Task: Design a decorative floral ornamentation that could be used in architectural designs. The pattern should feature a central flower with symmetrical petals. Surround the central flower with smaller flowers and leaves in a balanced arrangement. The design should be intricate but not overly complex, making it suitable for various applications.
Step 1819:
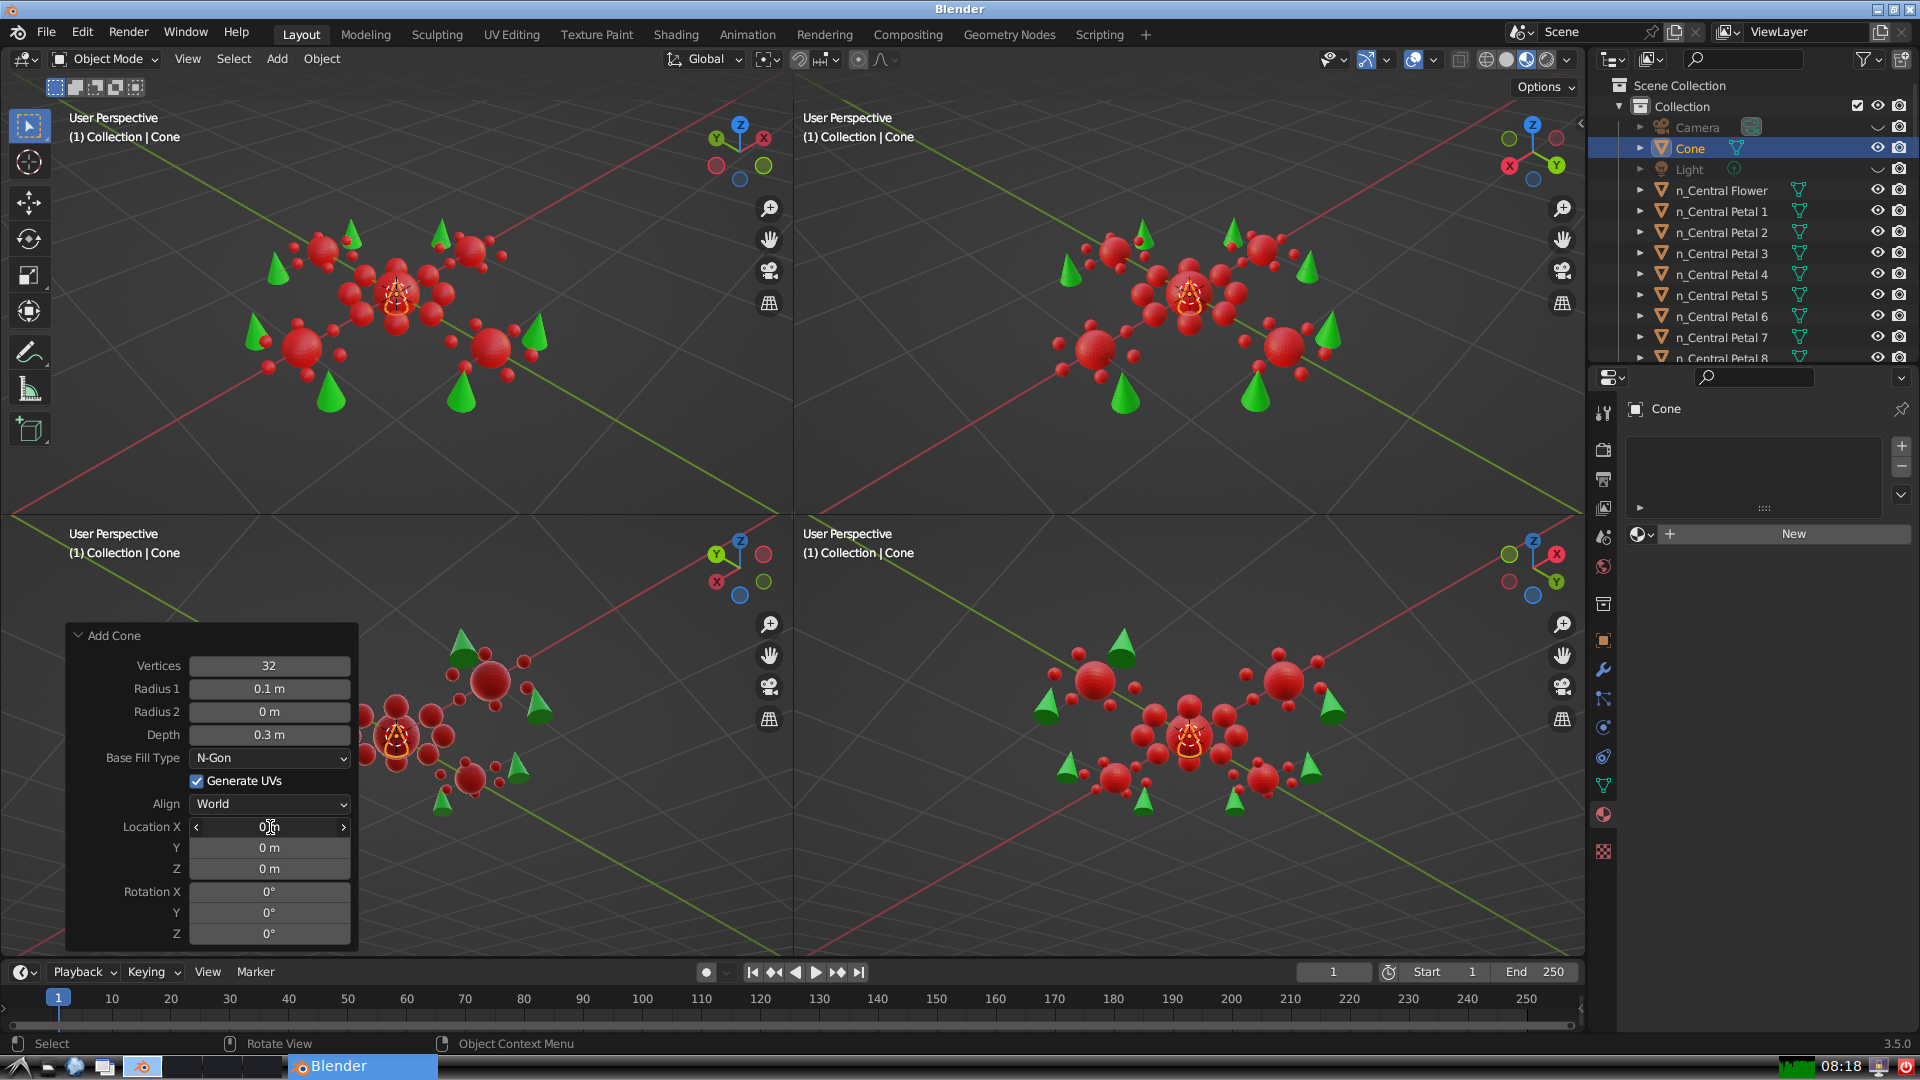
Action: input_text: 1.1086554390135437